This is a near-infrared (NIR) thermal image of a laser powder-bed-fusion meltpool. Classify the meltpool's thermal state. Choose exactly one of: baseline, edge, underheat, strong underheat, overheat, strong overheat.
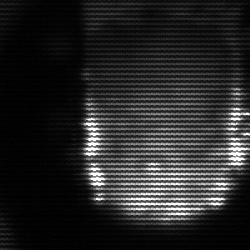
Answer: baseline